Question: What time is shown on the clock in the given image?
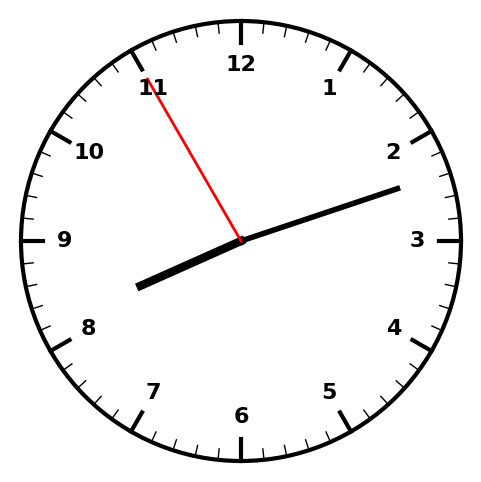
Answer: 08:11:55